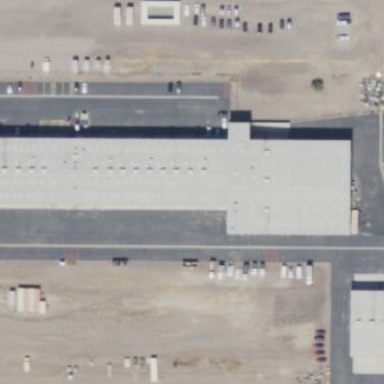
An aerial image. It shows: Commercial building.